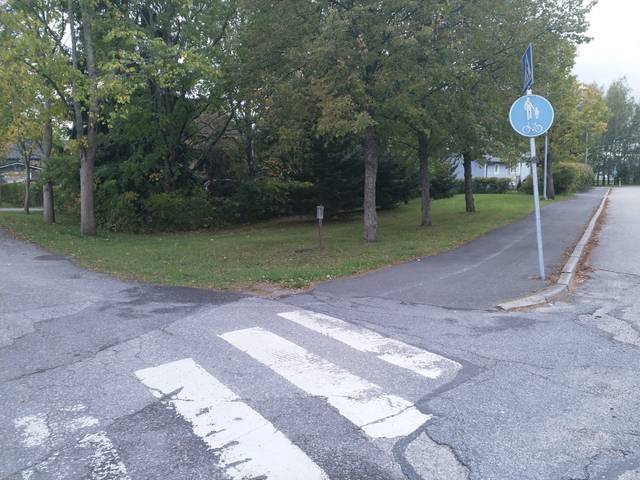
Region: Finland
Coordinates: 60.394, 23.135